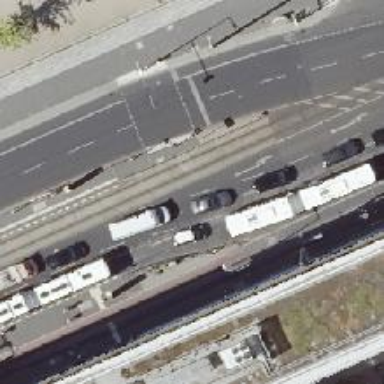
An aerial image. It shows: Traffic island located on footway.